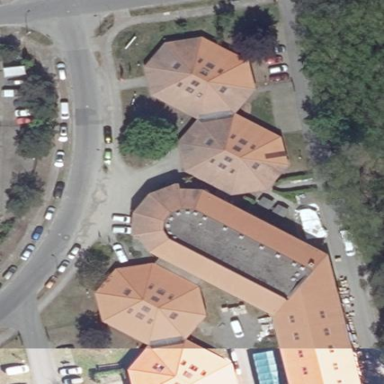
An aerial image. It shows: Commercial building.